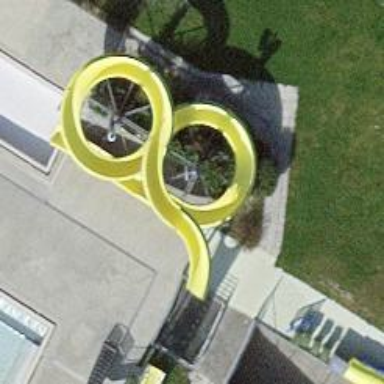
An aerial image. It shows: Water slide attraction.